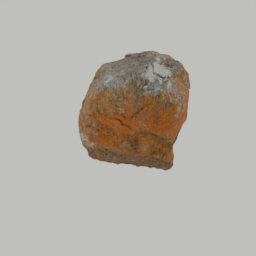
Label: nature